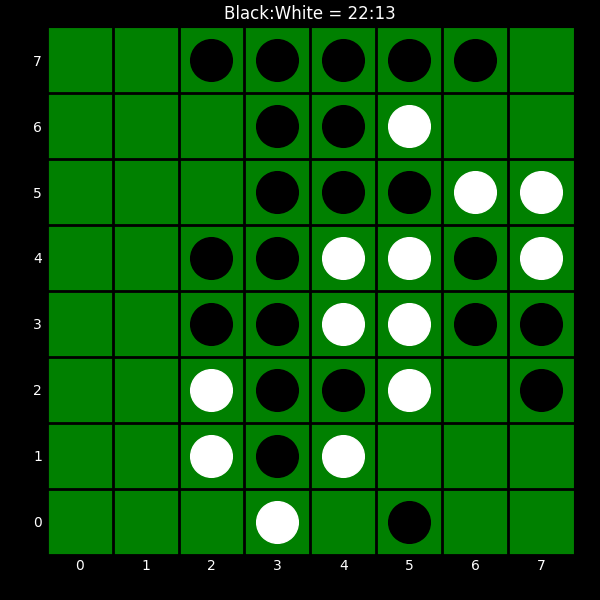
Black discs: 22
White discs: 13